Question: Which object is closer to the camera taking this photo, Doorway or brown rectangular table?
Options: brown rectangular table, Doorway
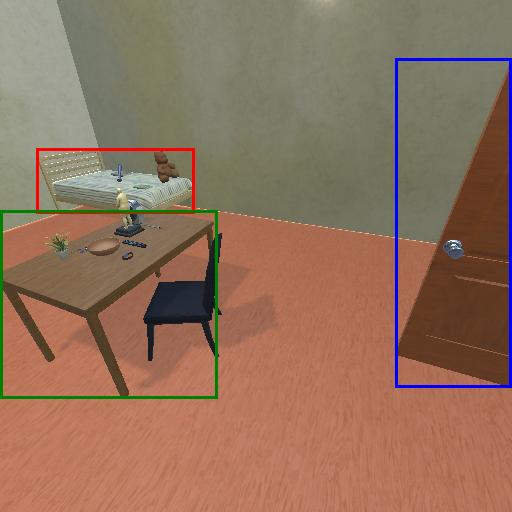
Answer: brown rectangular table